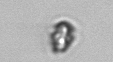
Label: Heterocapsa_rotundata